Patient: sex F, age 76
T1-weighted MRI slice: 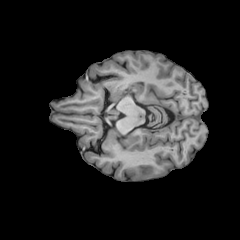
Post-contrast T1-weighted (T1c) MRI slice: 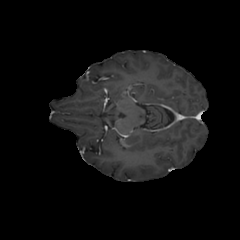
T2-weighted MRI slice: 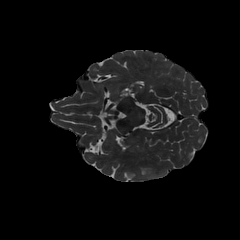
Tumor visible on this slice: no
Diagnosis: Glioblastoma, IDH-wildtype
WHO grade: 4